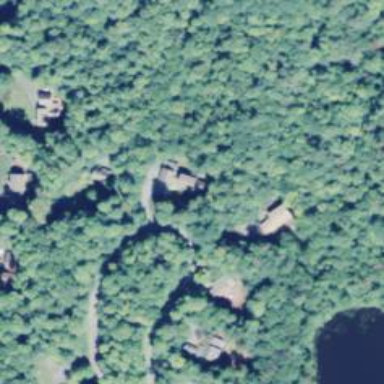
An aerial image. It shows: Driveway.